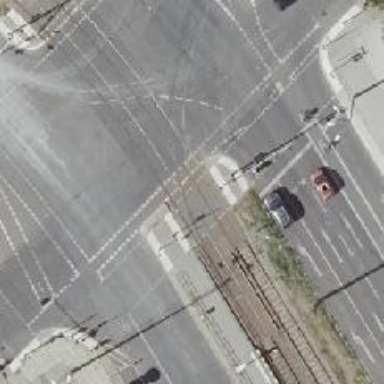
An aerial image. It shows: Tram level crossing on the railway.